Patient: sex F, age 55
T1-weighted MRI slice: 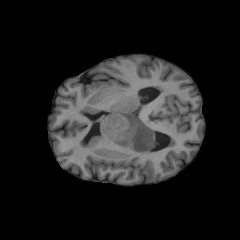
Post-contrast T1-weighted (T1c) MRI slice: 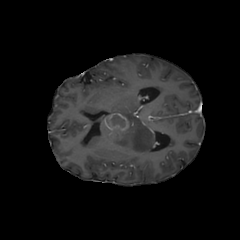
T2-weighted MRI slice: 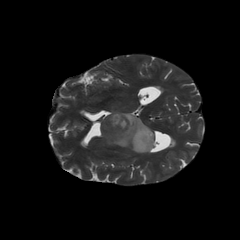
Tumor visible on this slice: yes
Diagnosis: Glioblastoma, IDH-wildtype
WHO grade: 4